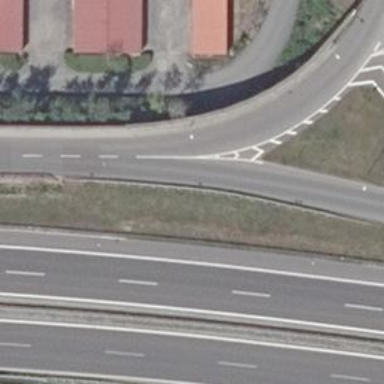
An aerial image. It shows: Trunk link highway.